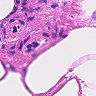
Metastatic tissue present: no